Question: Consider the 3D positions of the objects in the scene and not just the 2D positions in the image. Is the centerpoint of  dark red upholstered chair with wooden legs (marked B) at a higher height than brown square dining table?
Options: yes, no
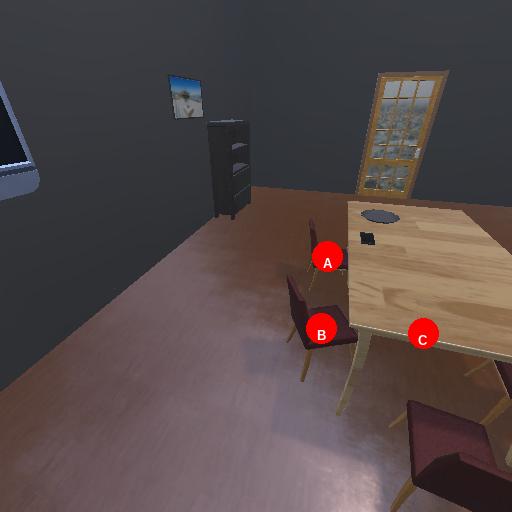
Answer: yes